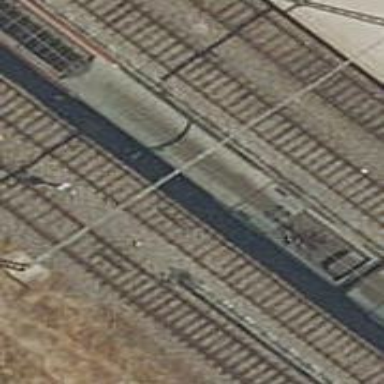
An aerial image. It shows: Siding railway line with electrified contact line for the trains.